Question: I don't think I quite understand this concept.
I get how having stuff that require each other leads to a infinite loop but I don't see how this happens in some examples I view
'''
function setHandler() {
var elem = document.getElementById('id')
elem.onclick = function() {
// ...
}
}
'''
How is this a problem? I just see a element being attached a function on click.

It says there's a reference through the outer LexicalEnvironment - but isn't this occurring once?
Thanks in advance.
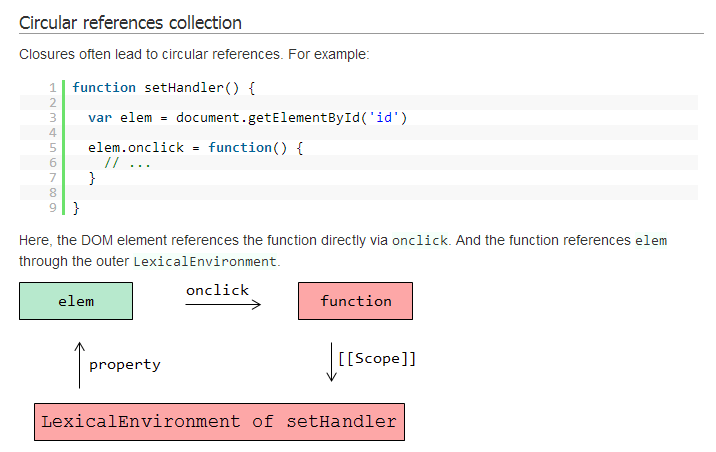
Answer: JavaScript uses something called lexical scoping. Scopes
- - 'function'- -
That means:
'''
// +- global scope
// |
function setHandler() { // |+- scope for setHandler()
// || sees: own, global
var elem = document.getElementById('id'); // ||
// ||
elem.onclick = function() { // ||+- Scope for anonymous function
// ... // ||| sees: own, setHandler, global
} // |||
} // ||
// |
'''
Now the anonymous function you assign to 'onclick' can see the variables 'elem' and 'setHandler' and everything from the global scope.
If the element is destroyed (removed from the DOM), the garbage collector considers what variables went out of scope. A less advanced garbage collector might do this by keeping a reference count for any in-memory object and clean up that object (free the memory) when the reference count reaches zero.
Now the anonymous click handler function cannot be cleaned up because it holds a reference to 'elem' (via the scope) which in turn holds a reference to the anonymous function (via its 'onclick' property). The reference count for both objects stays at 1 because the two refer to each other.
Note point 4 from above: Scopes are persistent, so the "lexical environment" of 'setHandler()' is kept alive program execution has already left that function - because it is needed by the anonymous inner function. (This is called "closure" and is one of the cornerstones of JS.)
Modern garbage collectors can spot that situation and clean up the event handler appropriately, but notably old versions if IE misbehaved and leaked the memory.